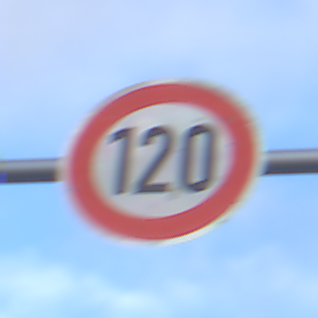
Verkehrszeichen: Geschwindigkeit120
Umgebung: Outdoor, Suburban
Tageszeit: SunriseSunset
Wetter: PartlyCloudy
Licht: Natural
Jahreszeit: NotSpecified
Kontrast: LowContrast